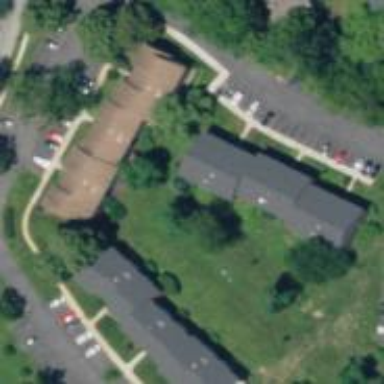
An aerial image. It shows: Gabled roof on building that houses apartments.